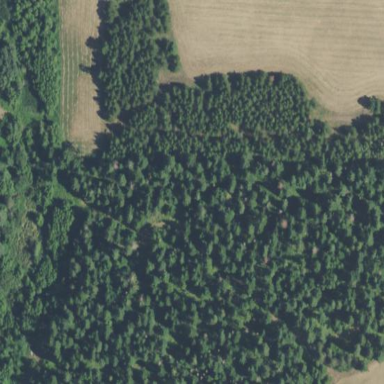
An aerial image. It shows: Forest with mixture of leaf types and cycles.